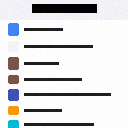
Screen state: on